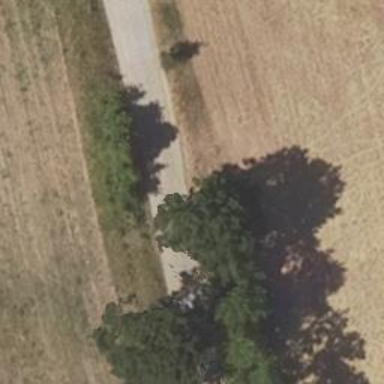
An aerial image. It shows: Row of deciduous broadleaved trees.